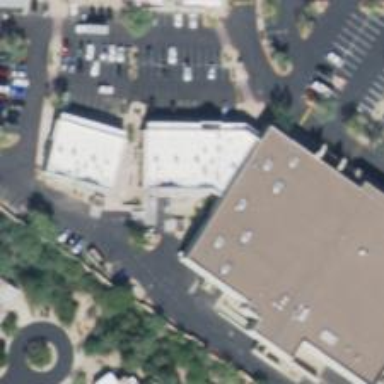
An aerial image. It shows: Veterinary facility.